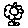
Label: flower